Question: I have ServiceStack service . While the service is handling a message and an error is encountered I would like to pull the remaining messages from the queue and send them to a different queue. Here is the code I am trying to use.
'''
if (error)
{
using (var mqClient = TryResolve<IMessageFactory>().CreateMessageQueueClient())
{
var callMessage = mqClient.Get<CallMessage>(QueueNames<CallMessage>.In);
while (callMessage != null)
{
mqClient.Ack(callMessage);
PublishMessage(new TextMessage { Text = callMessage.Text });
// Get the next message. Null is returned when the queue is empty
callMessage = mqClient.Get<CallMessage>(QueueNames<CallMessage>.In);
}
}
}
'''
However, upon calling mqClient.Get the CallMessage queue seems to get deadlocked with an active Unacked message.

What is the proper technique for pulling messages from a queue and republishing them to a different queue?
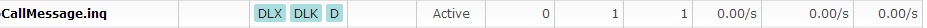
Answer: You want to instead use 'IMessageQueueClient.GetAsync' to retrieve a message from a queue, which will either return the next message or 'null' if there are no more messages pending.
'IMessageQueueClient.Get' is a synchronous blocking Get that will block until it receives a message or the optional timeout has elapsed, if no timeout is given it will block forever until it receives a message.